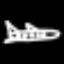
Label: airplane